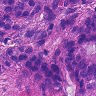
Metastatic tissue present: yes